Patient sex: M
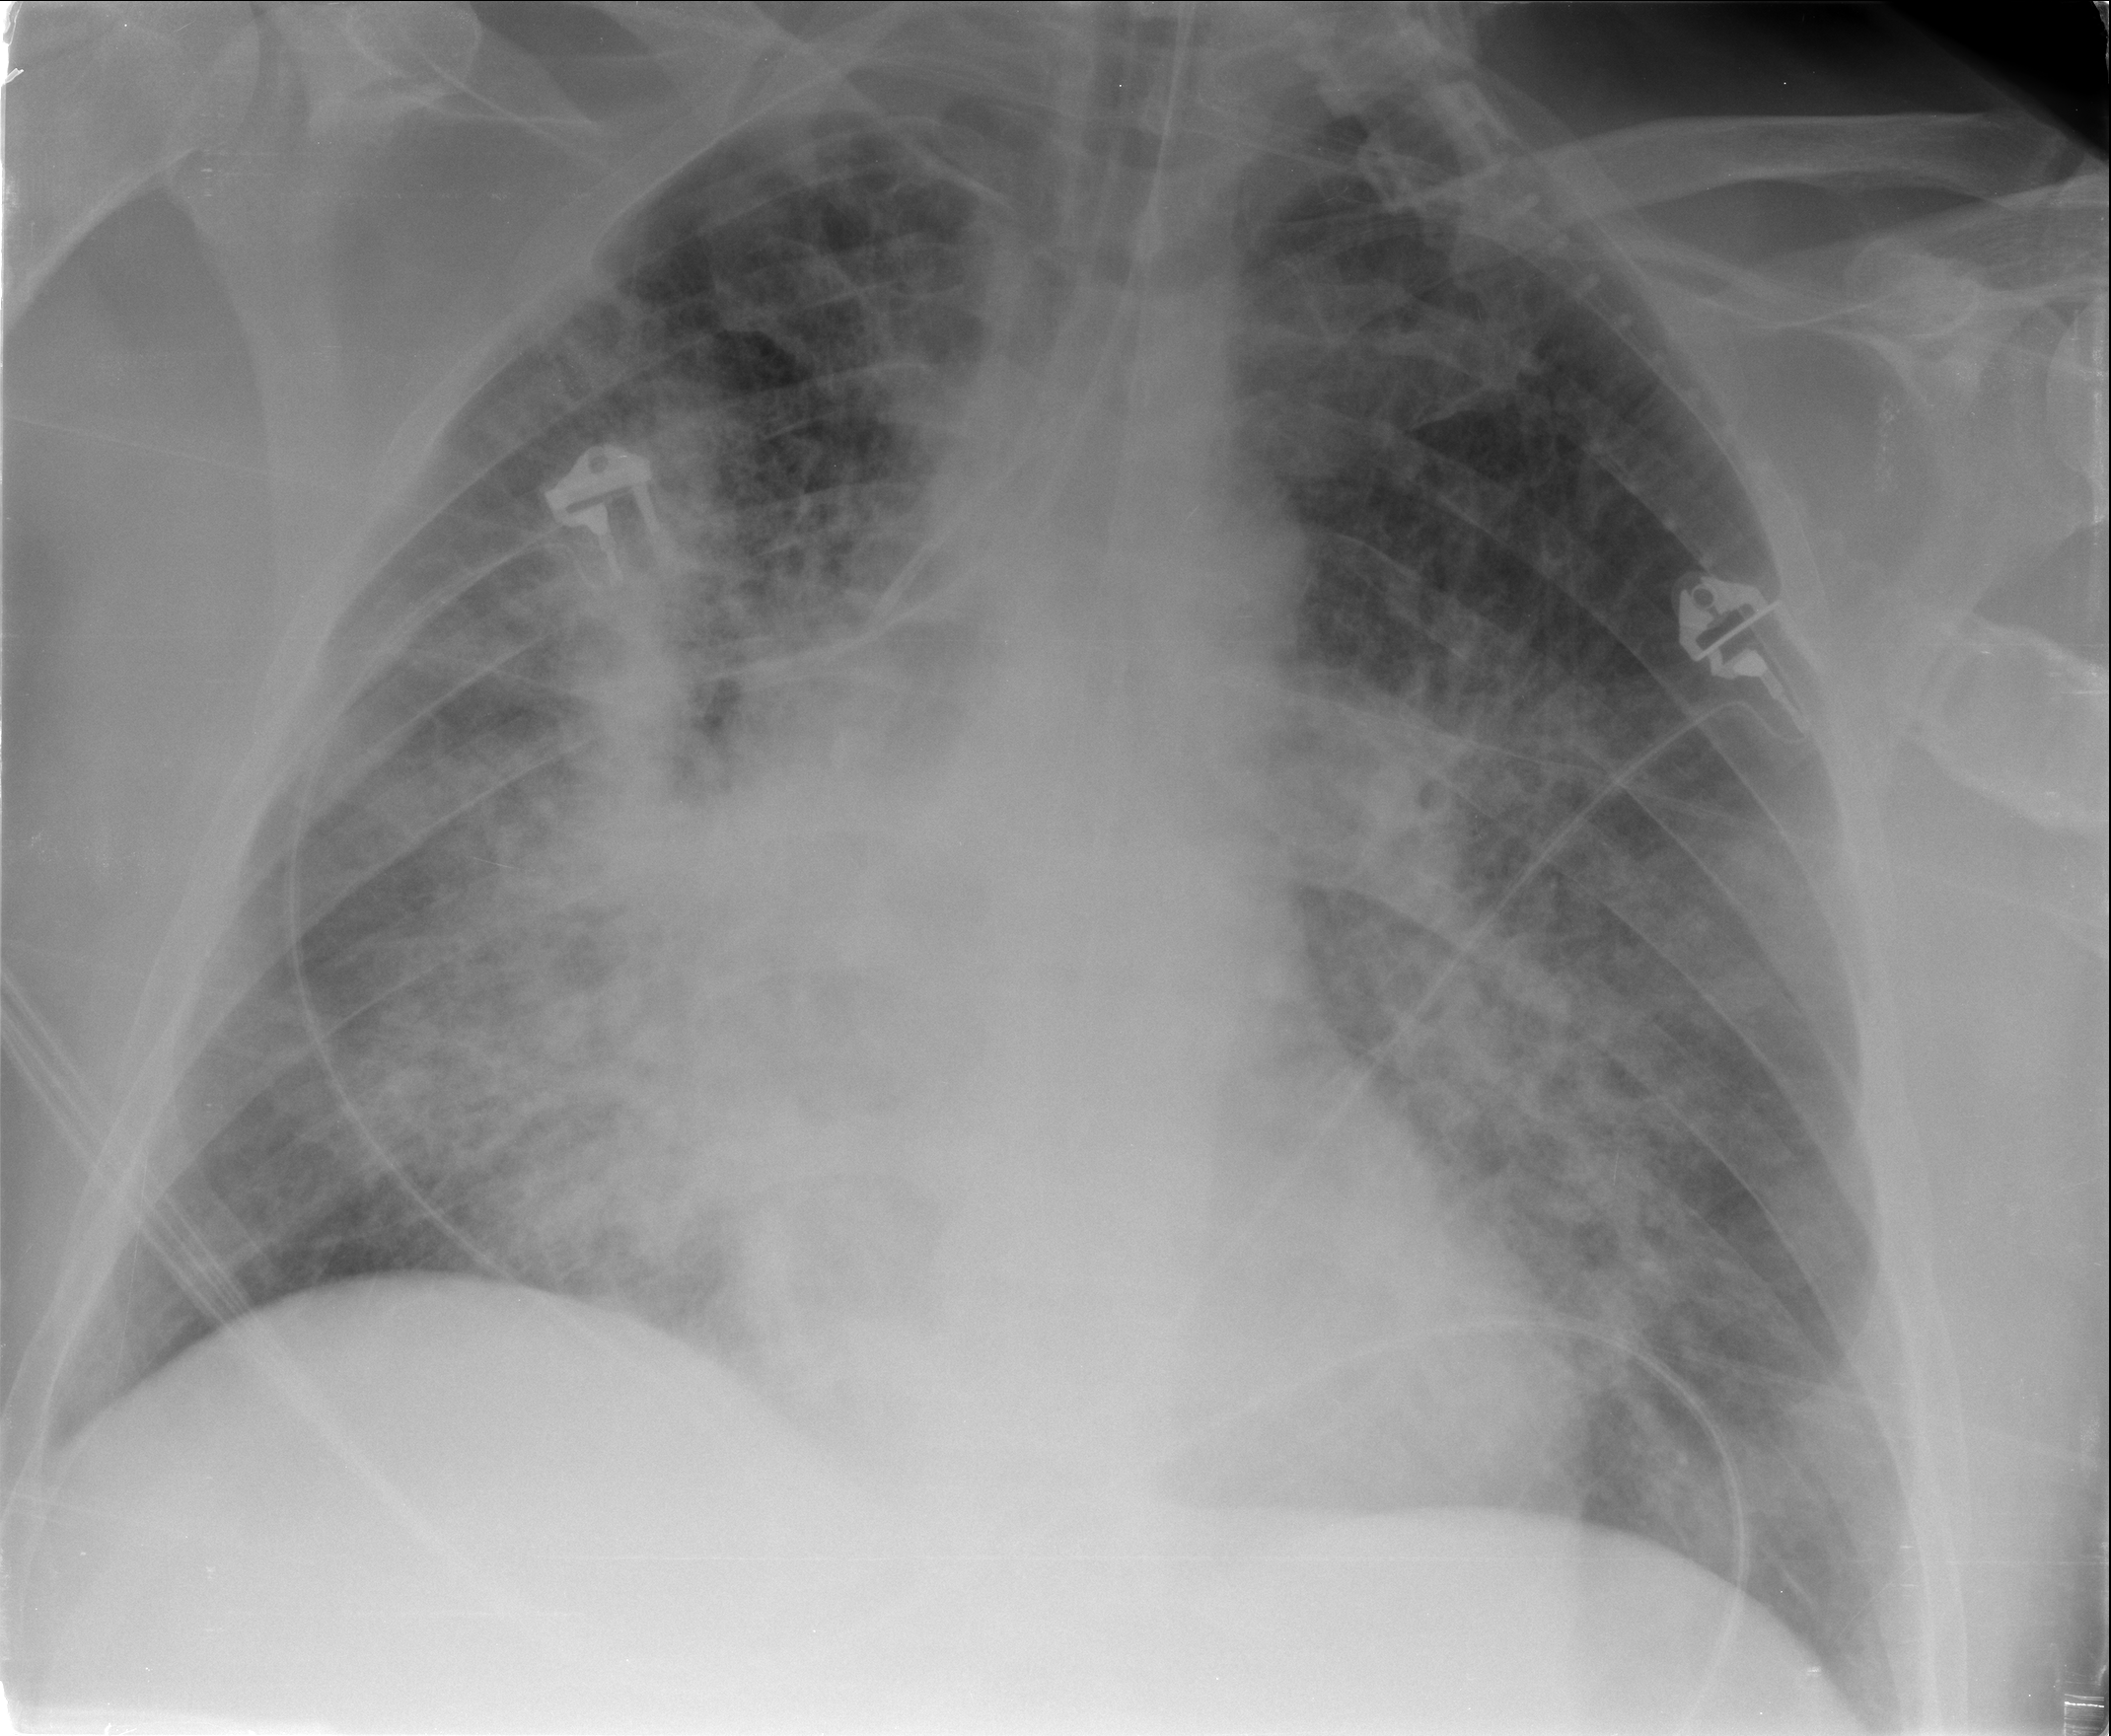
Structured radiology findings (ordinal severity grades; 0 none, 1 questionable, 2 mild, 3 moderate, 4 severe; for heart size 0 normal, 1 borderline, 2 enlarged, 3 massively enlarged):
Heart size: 0
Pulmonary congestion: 3
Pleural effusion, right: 0
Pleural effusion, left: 0
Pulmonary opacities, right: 3
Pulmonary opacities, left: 3
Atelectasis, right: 2
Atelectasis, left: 2